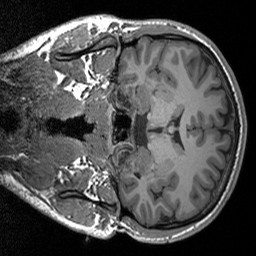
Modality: T1w
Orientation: coronal
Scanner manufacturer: siemens
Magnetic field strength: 3 T
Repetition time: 1.76 s
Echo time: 0.0022 s